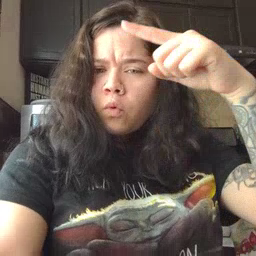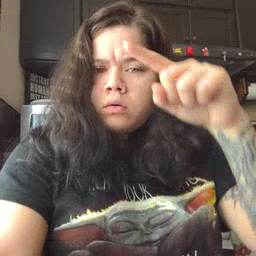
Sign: for